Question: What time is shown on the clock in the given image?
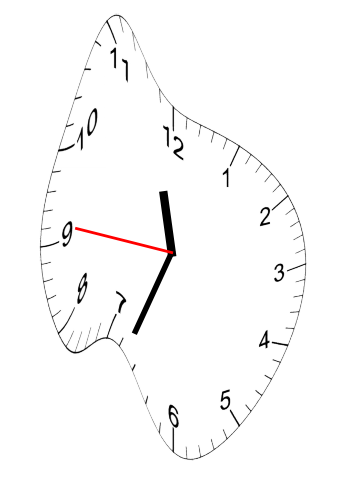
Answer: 11:33:46